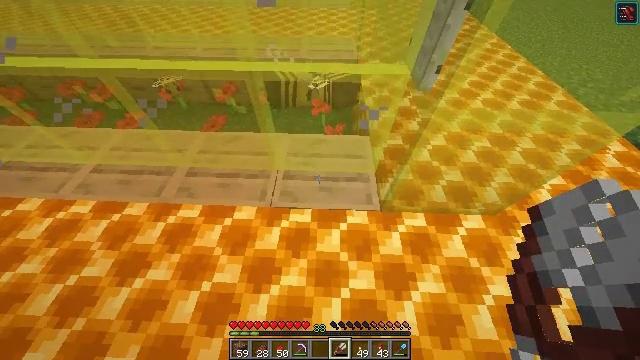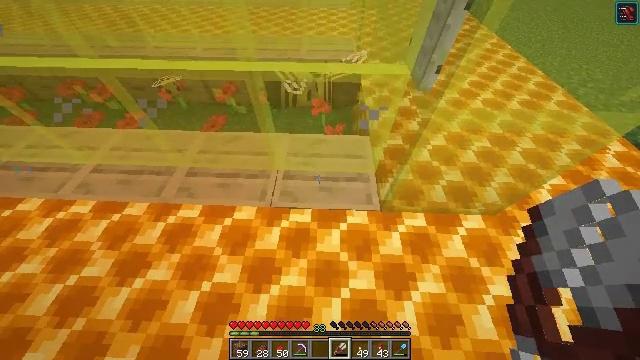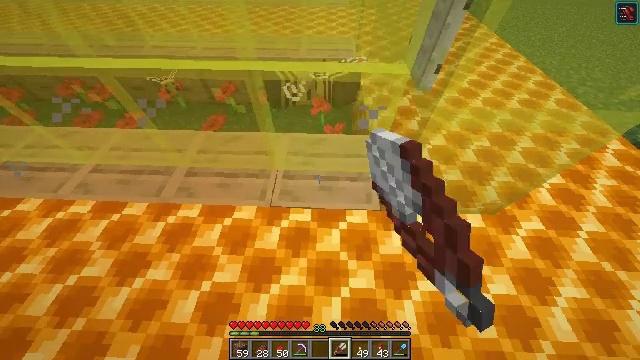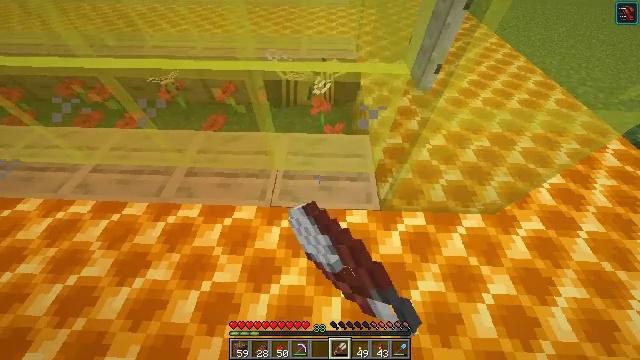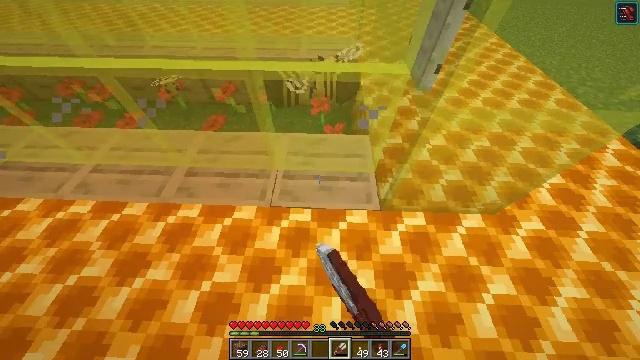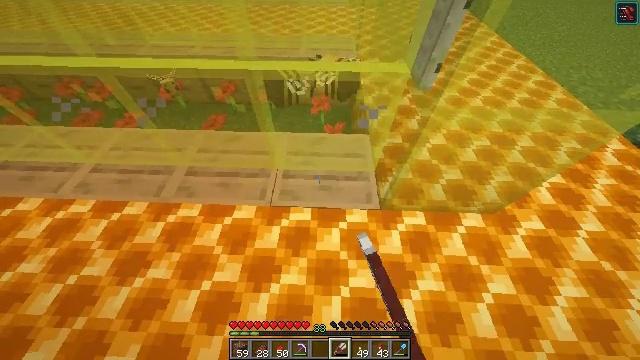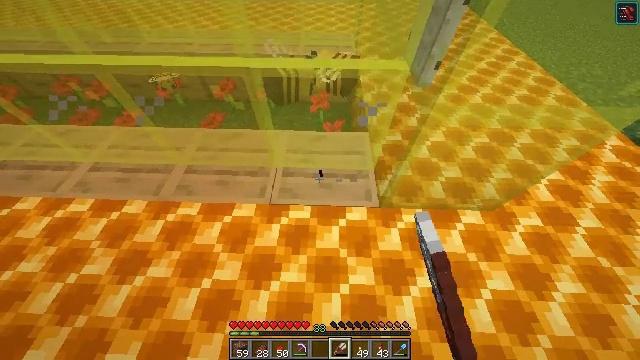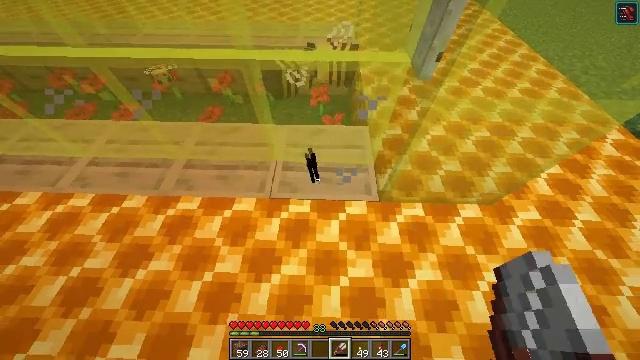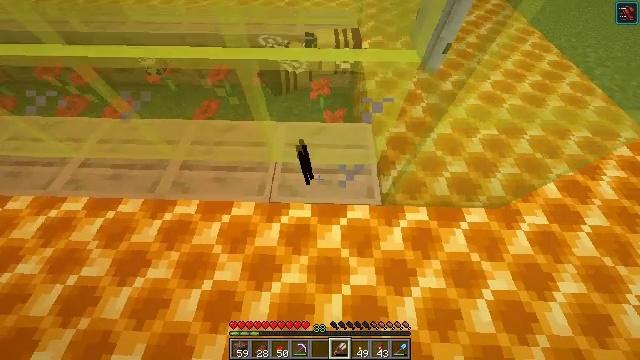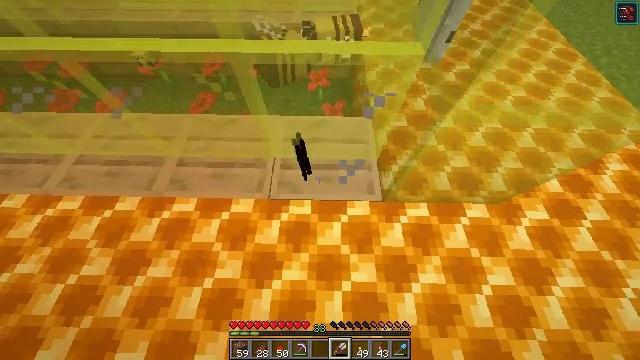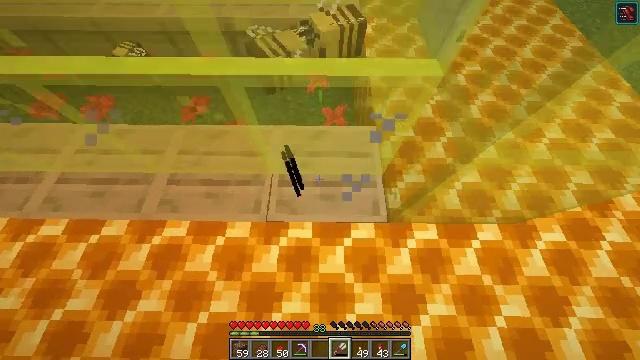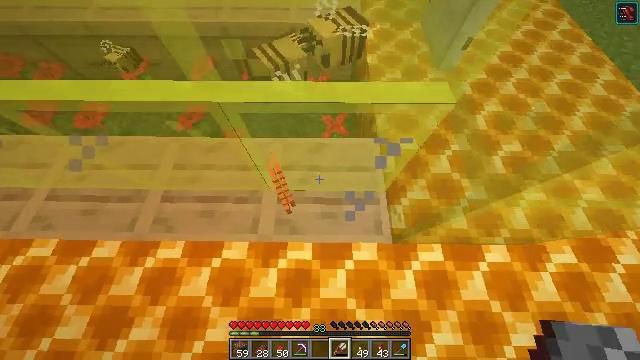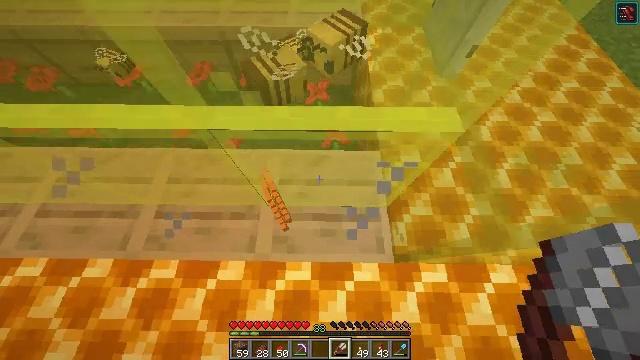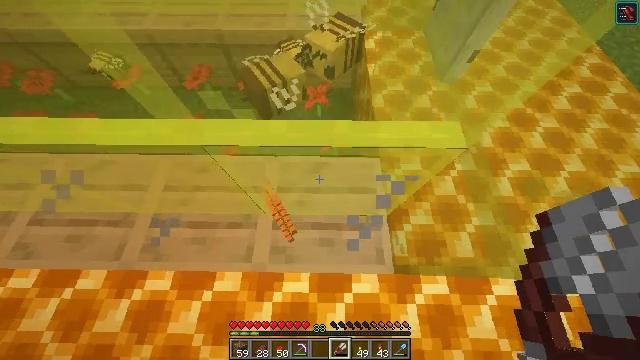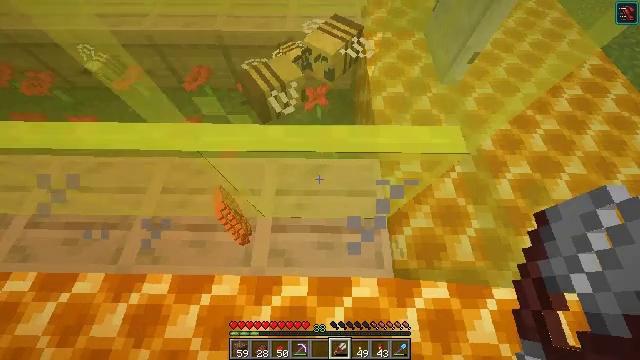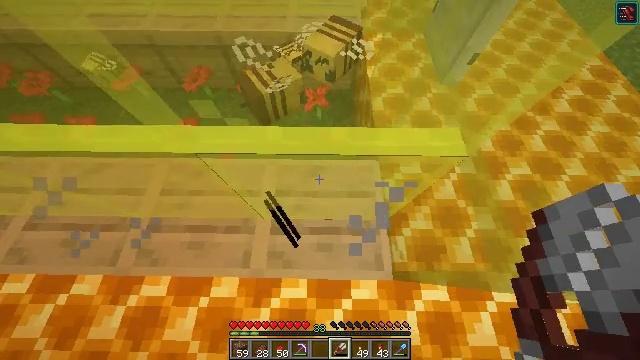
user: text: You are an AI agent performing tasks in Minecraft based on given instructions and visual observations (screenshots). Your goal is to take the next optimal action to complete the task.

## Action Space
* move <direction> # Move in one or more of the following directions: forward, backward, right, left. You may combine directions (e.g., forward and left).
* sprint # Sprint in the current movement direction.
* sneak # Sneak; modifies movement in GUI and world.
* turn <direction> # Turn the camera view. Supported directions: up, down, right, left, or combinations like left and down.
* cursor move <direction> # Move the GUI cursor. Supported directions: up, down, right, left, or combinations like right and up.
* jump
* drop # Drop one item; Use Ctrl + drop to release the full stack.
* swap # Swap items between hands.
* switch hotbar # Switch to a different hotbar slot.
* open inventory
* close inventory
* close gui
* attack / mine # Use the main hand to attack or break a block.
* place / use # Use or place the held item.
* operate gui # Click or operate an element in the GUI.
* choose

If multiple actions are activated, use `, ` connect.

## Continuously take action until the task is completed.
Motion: motion action
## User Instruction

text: Create a honeycomb block using the crafting table.
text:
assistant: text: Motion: use / place
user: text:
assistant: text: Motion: use / place
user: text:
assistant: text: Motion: use / place
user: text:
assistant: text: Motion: no_op
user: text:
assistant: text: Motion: no_op
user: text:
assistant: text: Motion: no_op
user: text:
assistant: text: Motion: turn down
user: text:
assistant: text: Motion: move forward, turn down
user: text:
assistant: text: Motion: move forward, turn down
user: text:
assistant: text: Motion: move forward, turn down
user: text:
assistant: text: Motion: no_op
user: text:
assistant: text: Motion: no_op
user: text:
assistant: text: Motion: no_op
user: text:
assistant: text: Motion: no_op
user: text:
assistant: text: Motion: no_op
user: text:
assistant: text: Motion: no_op
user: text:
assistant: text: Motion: no_op
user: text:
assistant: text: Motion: no_op
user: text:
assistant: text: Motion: move left
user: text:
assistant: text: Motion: move left
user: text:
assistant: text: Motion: move left
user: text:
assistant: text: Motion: move left, turn left and up
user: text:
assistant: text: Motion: move left, turn left and up
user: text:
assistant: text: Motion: move left, turn left and up
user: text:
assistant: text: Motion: move forward and move left, turn left
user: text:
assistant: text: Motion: move forward and move left
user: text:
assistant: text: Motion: move forward and move left
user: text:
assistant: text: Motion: move forward and move left, turn up
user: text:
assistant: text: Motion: move forward and move left, turn right and up
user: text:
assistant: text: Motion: move forward and move left, turn right and up